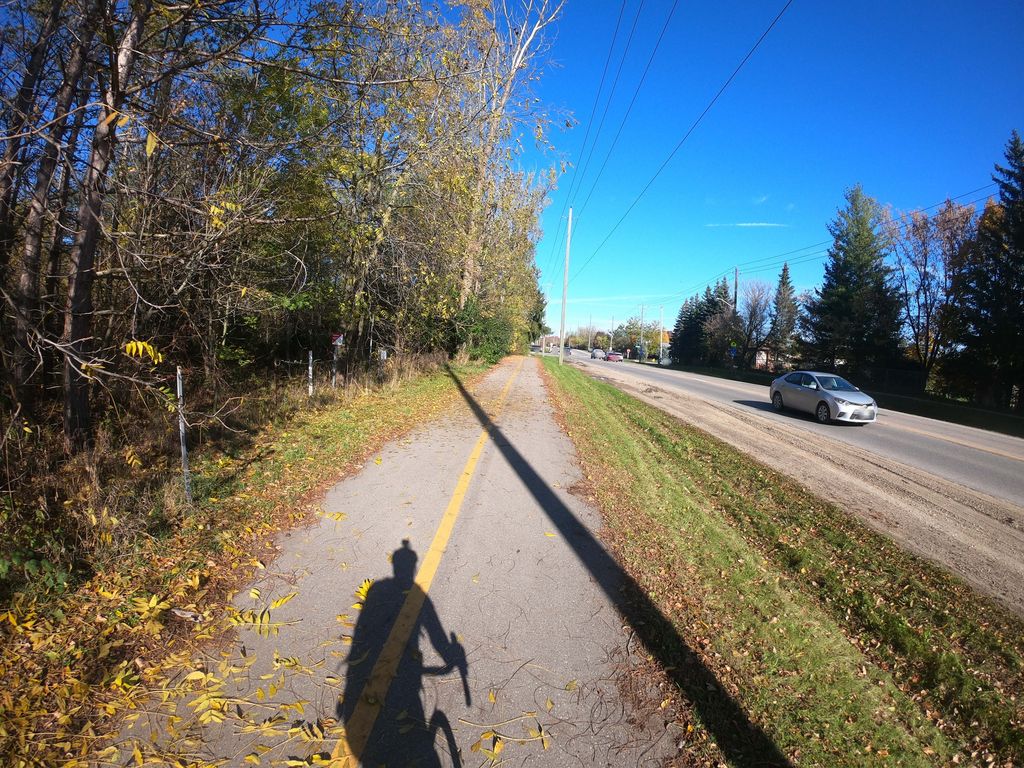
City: kitchener-waterloo